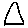
Label: triangle